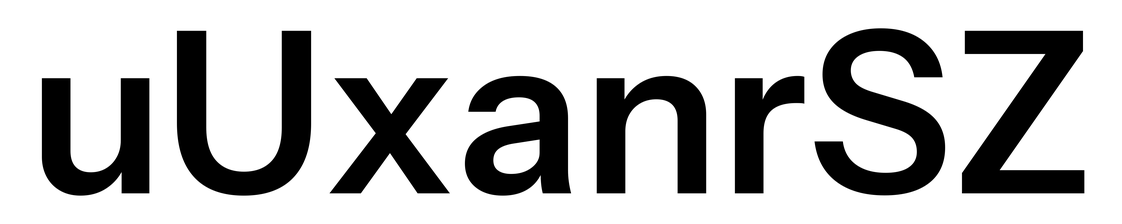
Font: InstrumentSans_SemiBold